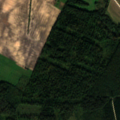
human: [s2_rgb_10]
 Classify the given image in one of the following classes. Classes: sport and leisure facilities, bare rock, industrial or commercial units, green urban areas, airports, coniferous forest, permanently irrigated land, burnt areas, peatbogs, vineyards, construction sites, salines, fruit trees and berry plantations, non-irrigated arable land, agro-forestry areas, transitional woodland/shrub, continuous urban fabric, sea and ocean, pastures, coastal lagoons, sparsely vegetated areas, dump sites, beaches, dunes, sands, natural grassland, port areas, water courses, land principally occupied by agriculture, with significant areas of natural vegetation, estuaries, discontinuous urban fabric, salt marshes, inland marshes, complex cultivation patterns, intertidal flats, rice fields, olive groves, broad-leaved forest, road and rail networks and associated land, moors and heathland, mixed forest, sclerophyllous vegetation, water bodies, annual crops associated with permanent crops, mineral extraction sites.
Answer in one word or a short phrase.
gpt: non-irrigated arable land, complex cultivation patterns, broad-leaved forest, transitional woodland/shrub